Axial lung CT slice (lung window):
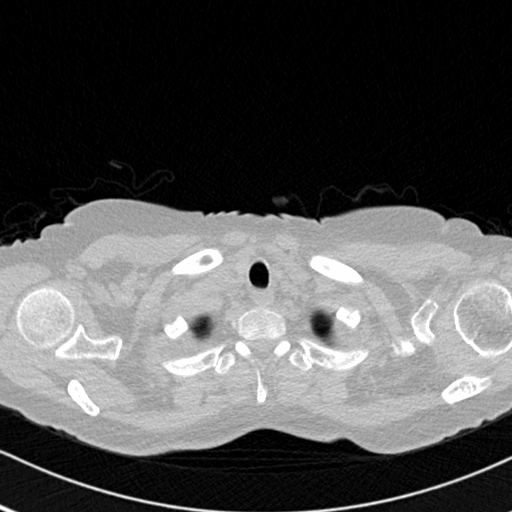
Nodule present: no